Question: Is there any way where I can avoid the inner join to get the customer firstname, and lastname from customer table and how can i optimize the execution plan?
'''
SELECT c1.firstname, c1.lastname, t.*
FROM customer c1
INNER JOIN
(select c.Customerid ,count(si.CustomerID) as 'No Of Orders'
from Customer c
LEFT OUTER join SalesInvoice si ON si.CustomerID = c.CustomerID
GROUP by c.CustomerID) as t
ON c1.CustomerID = t.Customerid
'''

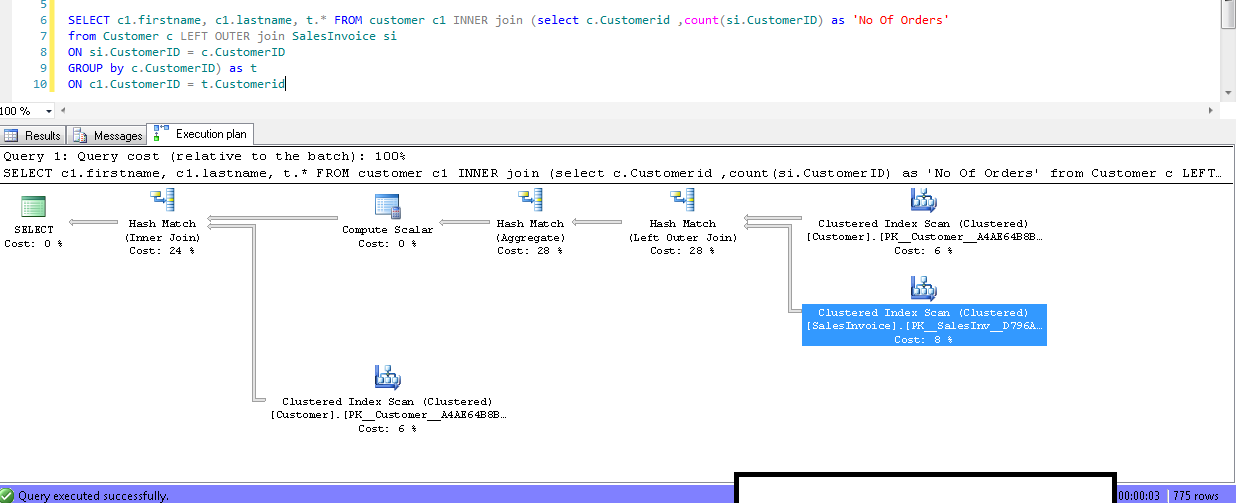
Answer: There could be 2 ways to do it.
One way is to include all non-aggregate columns into the group by list as below:
'''
SELECT
c.firstname,
c.lastname,
c.CustomerId,
count(si.CustomerID) as 'No Of Orders'
FROM
customer c
LEFT OUTER JOIN
SalesInvoice si ON si.CustomerID = c.CustomerID
GROUP BY
c.CustomerID,
c.firstname,
c.lastname
'''
Another way to do it, would be to use an aggregate function (min or max should do) in the select list:
'''
SELECT
MIN(c.firstname) as firstname,
MIN(c.lastname) as lastname,
c.CustomerId,
count(si.CustomerID) as 'No Of Orders'
FROM
customer c
LEFT OUTER JOIN
SalesInvoice si ON si.CustomerID = c.CustomerID
GROUP BY
c.CustomerID
'''
I think the first query may be better in performance. To improve overall performance you will need to create an included or covering index.
You can have a look at the following links to give you an idea on included indexes:
1. Why use the INCLUDE clause when creating an index?
2. http://msdn.microsoft.com/en-IN/library/ms190806.aspx